Question: I have the below table and I need to remove the duplicate values and leave the values only for the last session, example if an anonymous_id has 1,2,3,4 sessions_group I just need session_group 4.
channel_to_order table

'''
select ANONYMOUS_ID, order_number,session_group_b2, CHAN_ATTRIBUTION, max (session_group) as last_session
from channel_to_order
where session_group = session_group_b2
group by order_number,ANONYMOUS_ID, session_group_b2, CHAN_ATTRIBUTION;
'''
The above query is giving me the last session however I'm still having some duplicate values, not sure how to solve this I have also tried
'''
select * from(
select cto.*, row_number() over (partition by order_number order by ANONYMOUS_ID ) as rn
from channel_to_order cto)
where rn = 1
;
'''
In this case I do not have duplicates however the results are not showing the last session_group also I have been told to not use 'partition by'
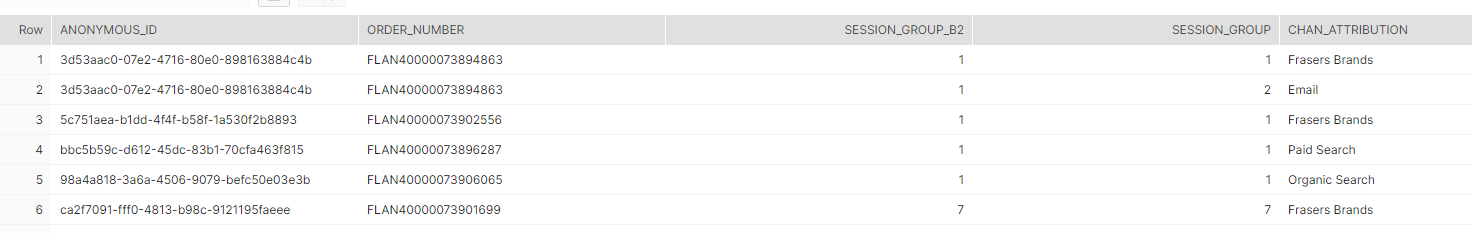
Answer: You can try the following query to remove duplicates and get the last 'session_group':
'''
select ANONYMOUS_ID, order_number, CHAN_ATTRIBUTION, max(session_group) as last_session
from channel_to_order
where session_group = session_group_b2
group by ANONYMOUS_ID, order_number, CHAN_ATTRIBUTION
'''
This query uses the group by clause to group the records by 'ANONYMOUS_ID', 'order_number', and 'CHAN_ATTRIBUTION'. The max function is used to get the maximum value of 'session_group' for each group. Since you only want to keep the last session, this is equivalent to getting the last 'session_group'.